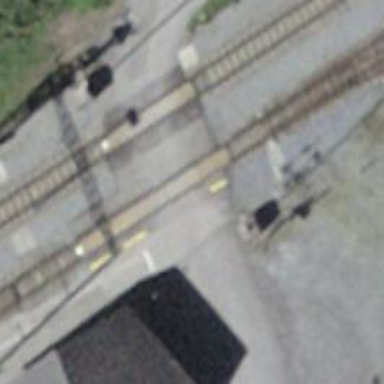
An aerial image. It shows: Railway level crossing.